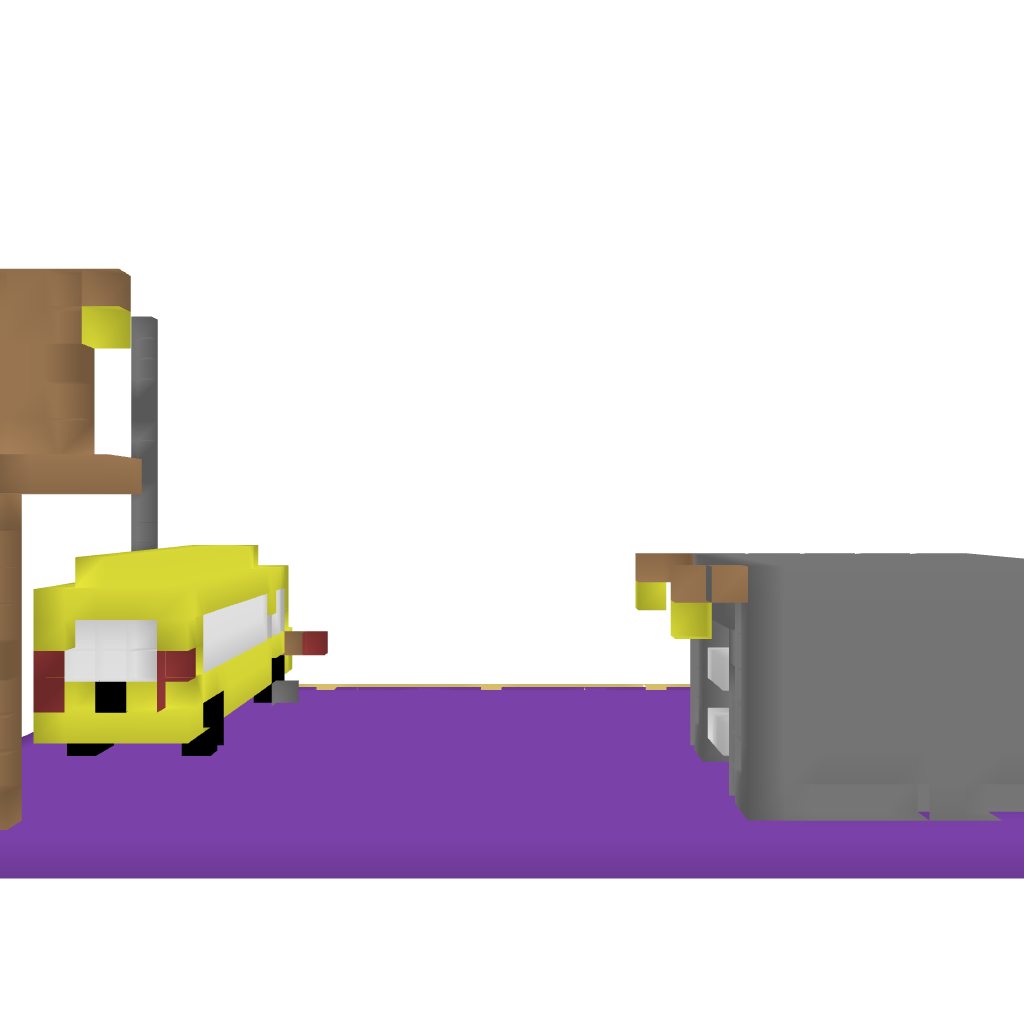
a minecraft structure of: School Bus bad low quality